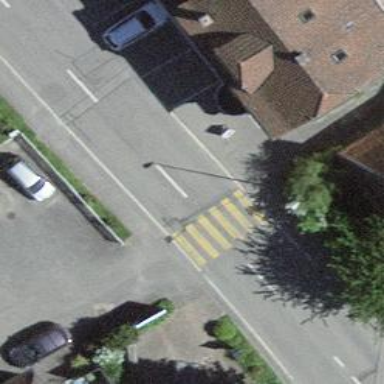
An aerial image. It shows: Uncontrolled zebra crossing with notable zebra markings.